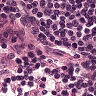
Metastatic tissue present: no